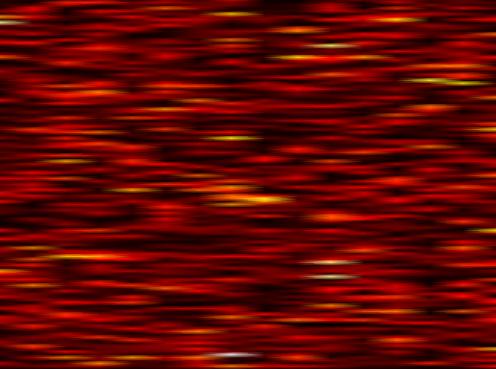
Label: OFDM